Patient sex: M
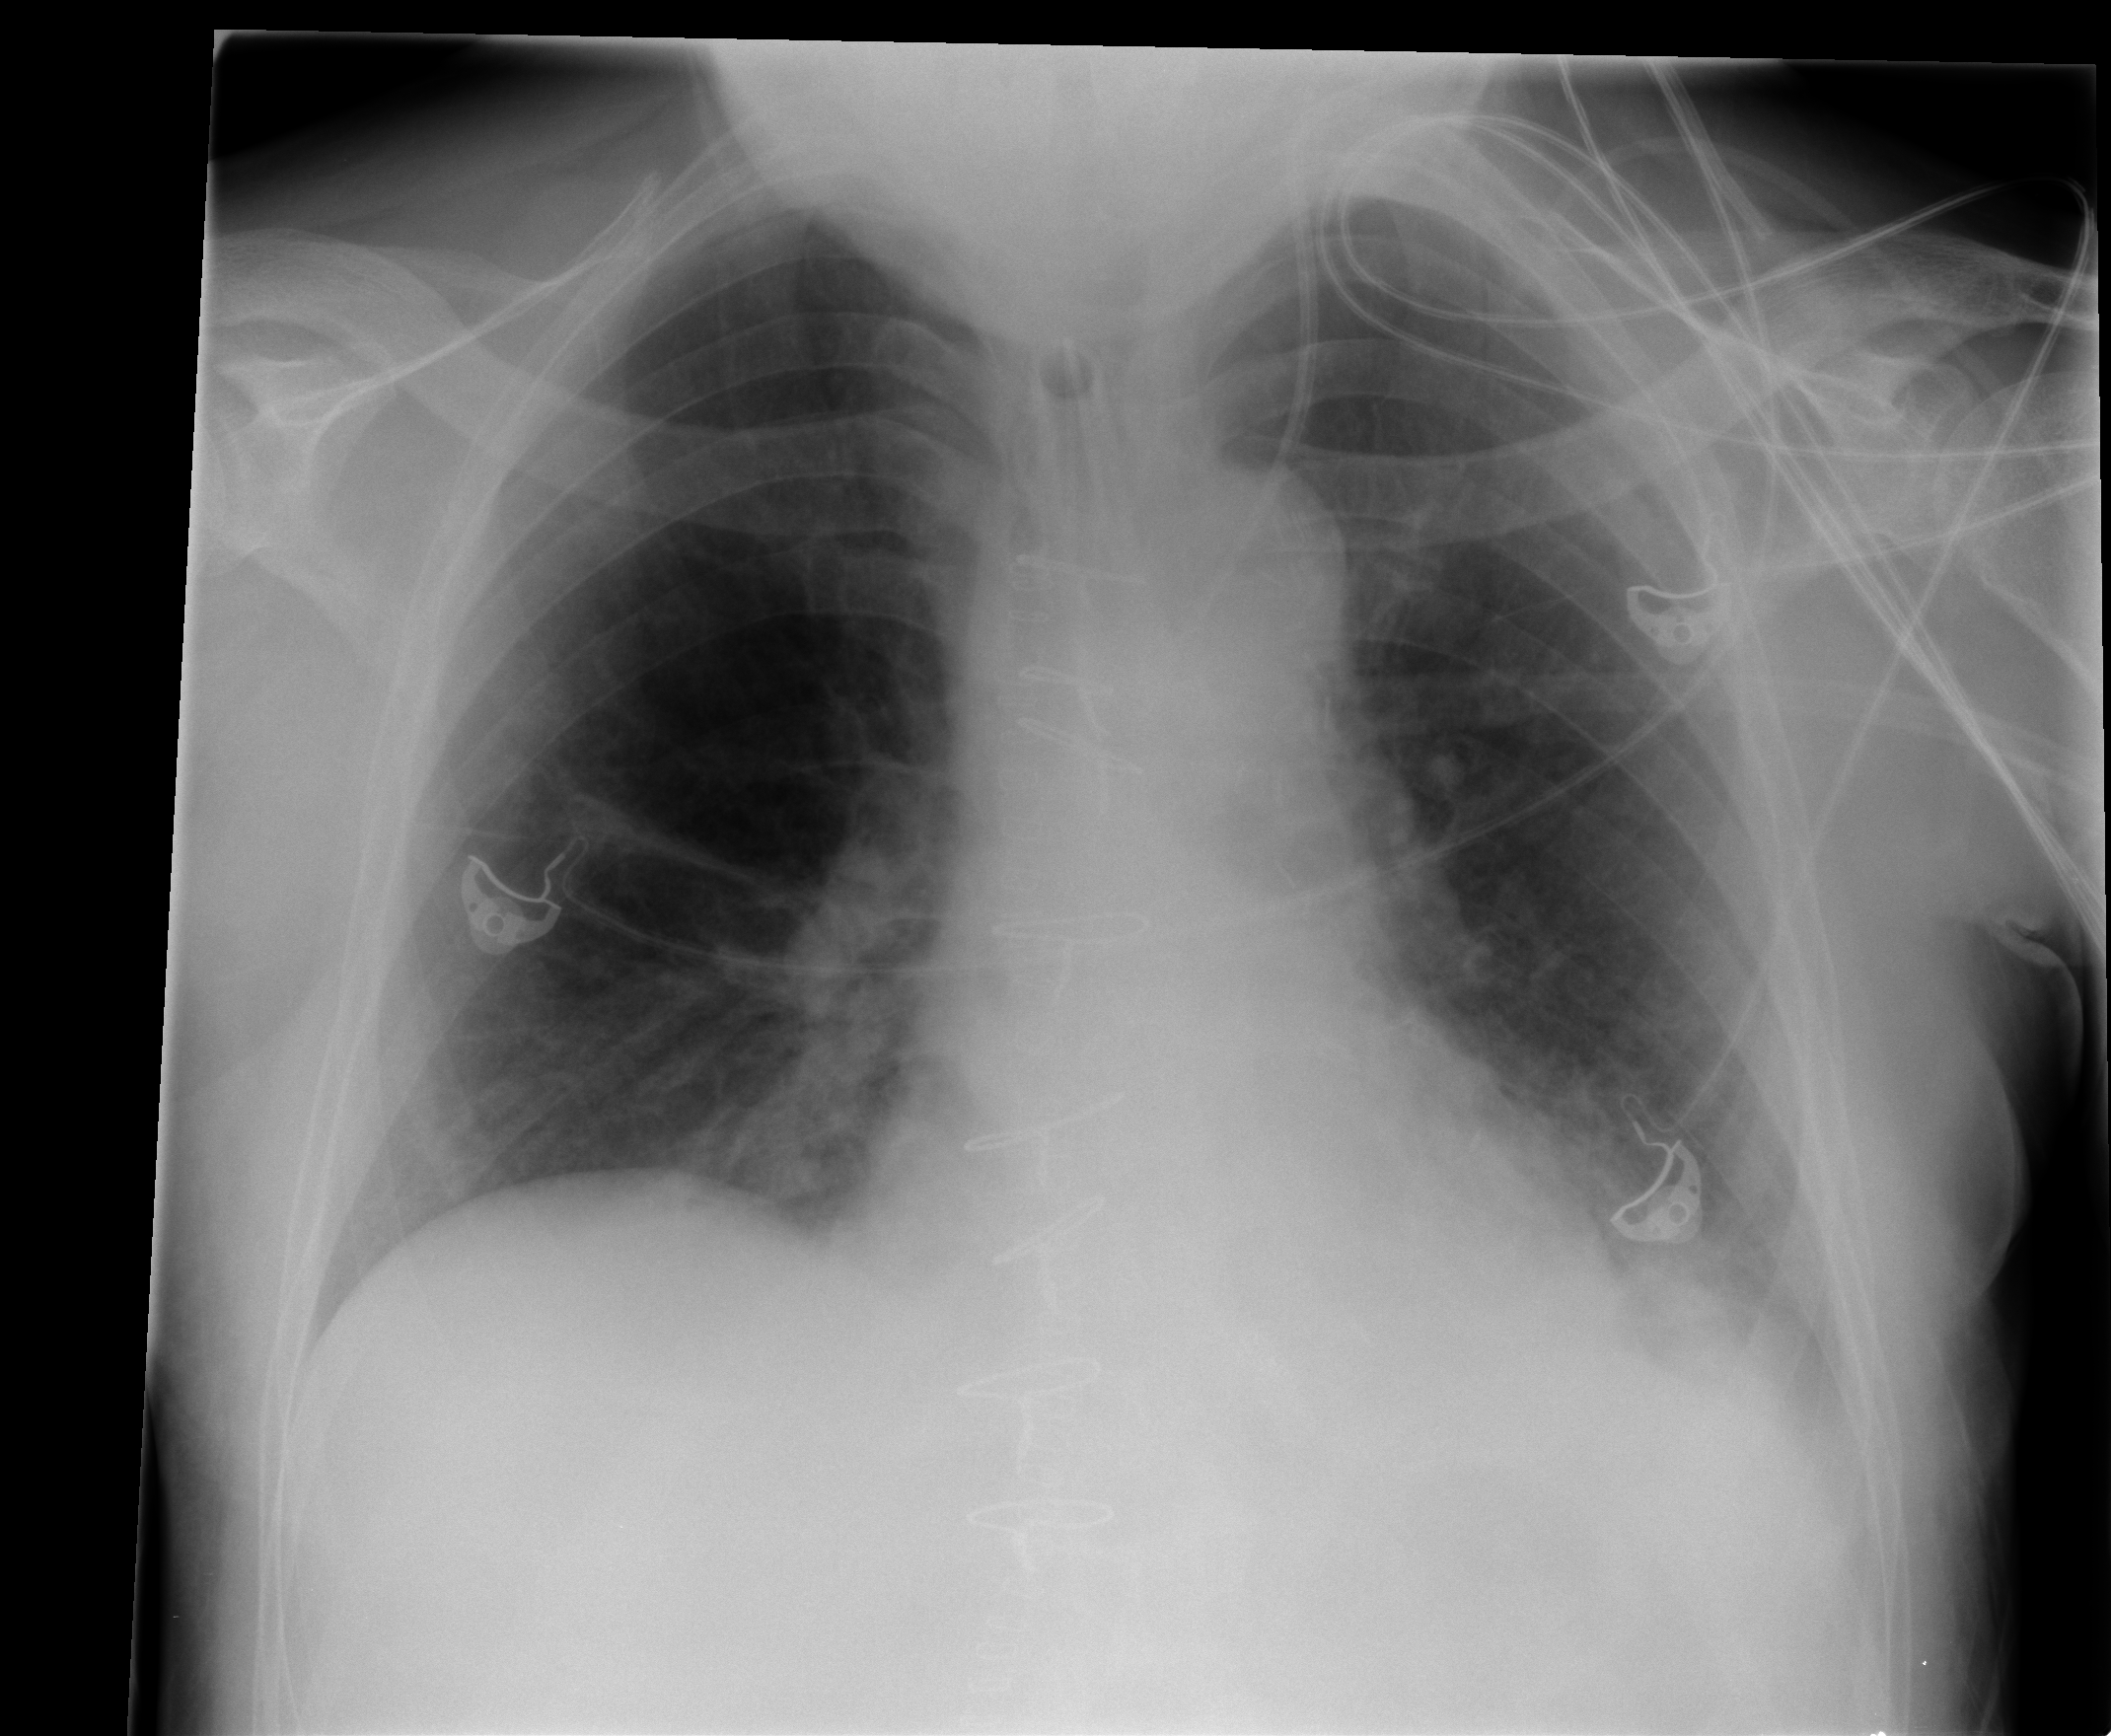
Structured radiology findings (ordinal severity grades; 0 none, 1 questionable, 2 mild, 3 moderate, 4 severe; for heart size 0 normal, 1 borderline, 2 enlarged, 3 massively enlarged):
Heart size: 0
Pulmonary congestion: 1
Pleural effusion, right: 0
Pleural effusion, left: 2
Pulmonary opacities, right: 1
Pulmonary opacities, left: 0
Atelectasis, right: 2
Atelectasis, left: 2